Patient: sex F, age 65
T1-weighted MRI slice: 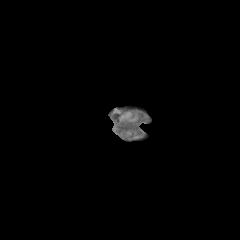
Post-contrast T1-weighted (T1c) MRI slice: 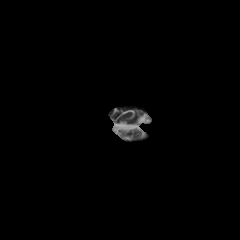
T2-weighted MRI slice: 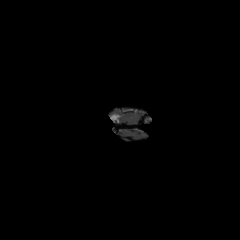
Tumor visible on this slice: no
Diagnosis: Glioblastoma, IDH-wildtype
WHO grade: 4